Interaction volume radius: 10 \u00c5
Interaction volume height: 35 \u00c5
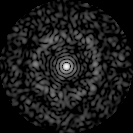
Disorder parameter: 0.8367